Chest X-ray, PA view. Patient: 45 years old, sex F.
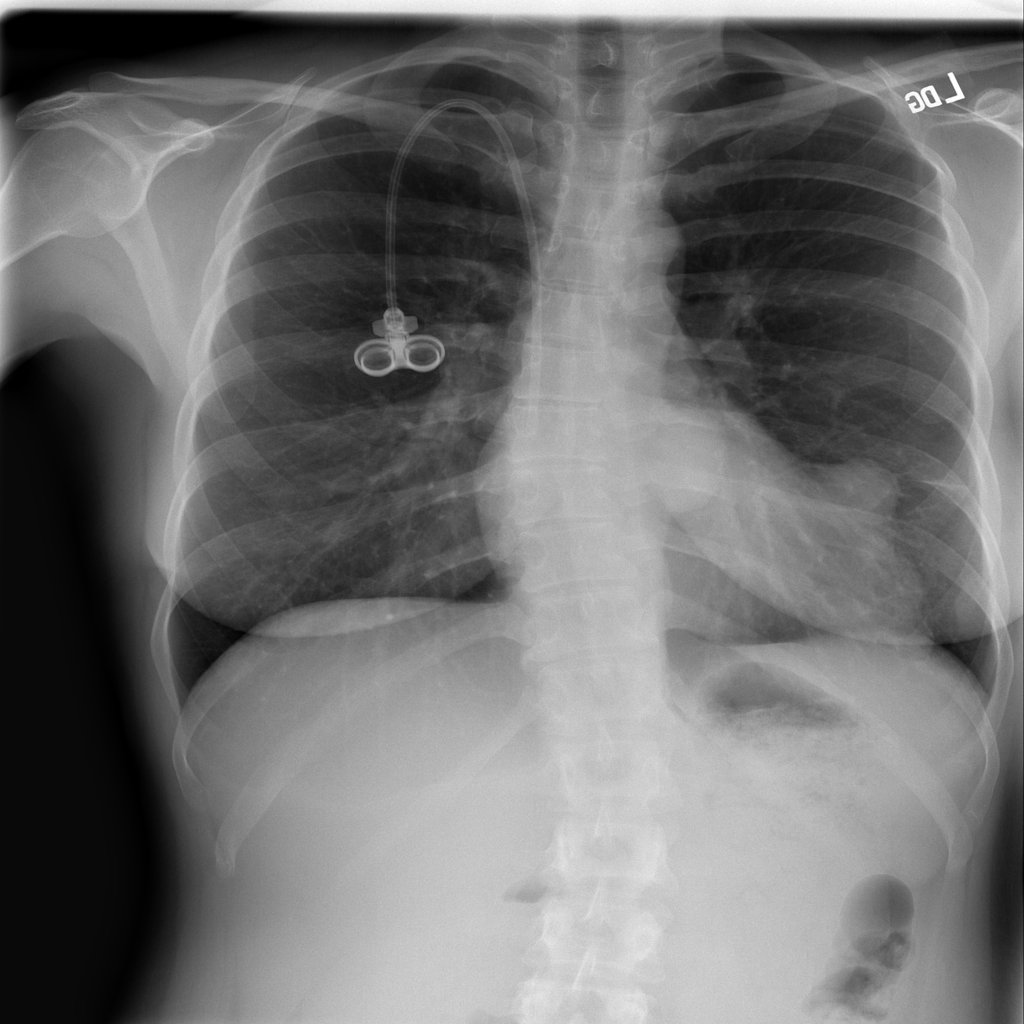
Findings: No Finding